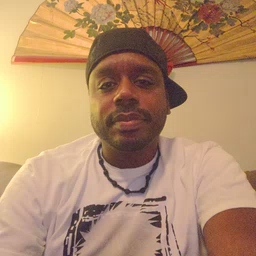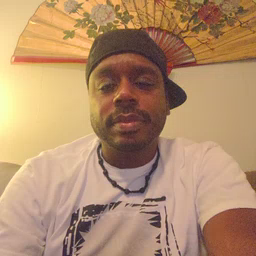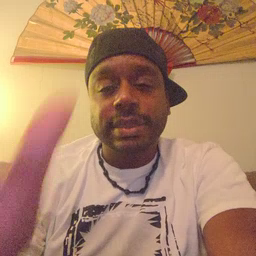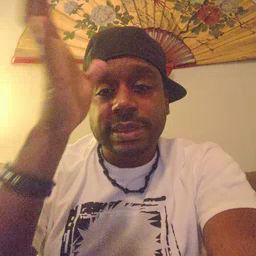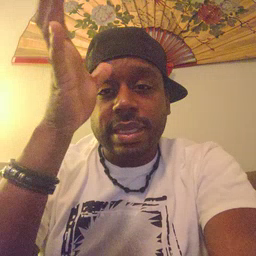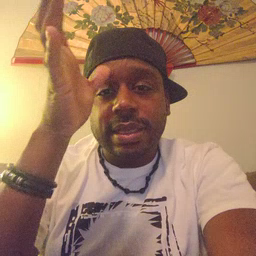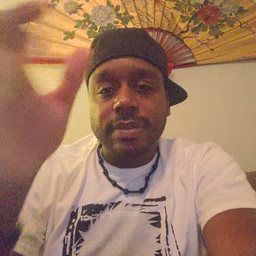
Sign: dad